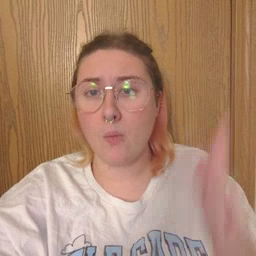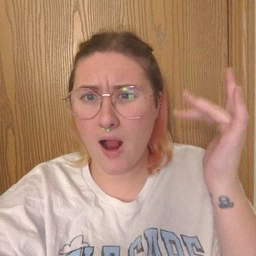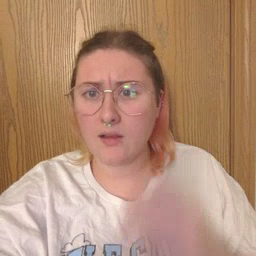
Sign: why